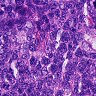
Metastatic tissue present: no